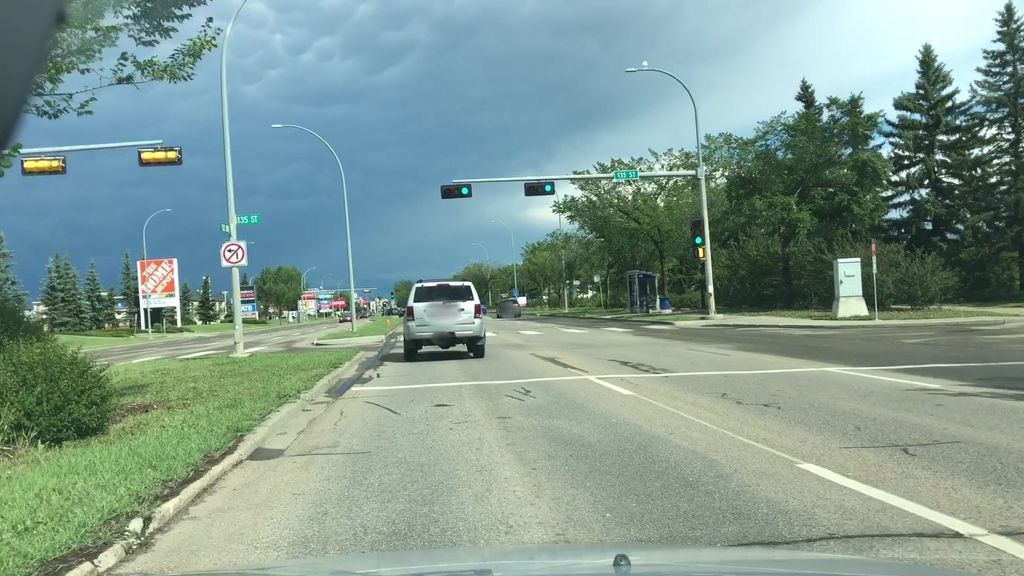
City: edmonton